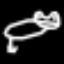
Label: frog